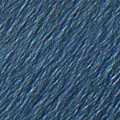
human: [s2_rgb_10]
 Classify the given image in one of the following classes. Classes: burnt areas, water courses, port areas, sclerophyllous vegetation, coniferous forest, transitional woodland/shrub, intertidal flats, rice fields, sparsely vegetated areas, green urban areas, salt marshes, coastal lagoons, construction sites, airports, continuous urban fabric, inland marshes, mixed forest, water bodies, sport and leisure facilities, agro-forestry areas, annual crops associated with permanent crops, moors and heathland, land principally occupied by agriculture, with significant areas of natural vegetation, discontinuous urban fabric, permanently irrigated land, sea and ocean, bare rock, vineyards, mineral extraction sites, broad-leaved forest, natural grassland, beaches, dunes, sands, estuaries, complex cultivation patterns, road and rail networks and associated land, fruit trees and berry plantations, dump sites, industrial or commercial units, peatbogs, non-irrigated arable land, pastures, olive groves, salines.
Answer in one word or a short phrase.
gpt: sea and ocean